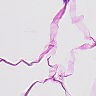
Metastatic tissue present: no